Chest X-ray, PA view. Patient: 46 years old, sex M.
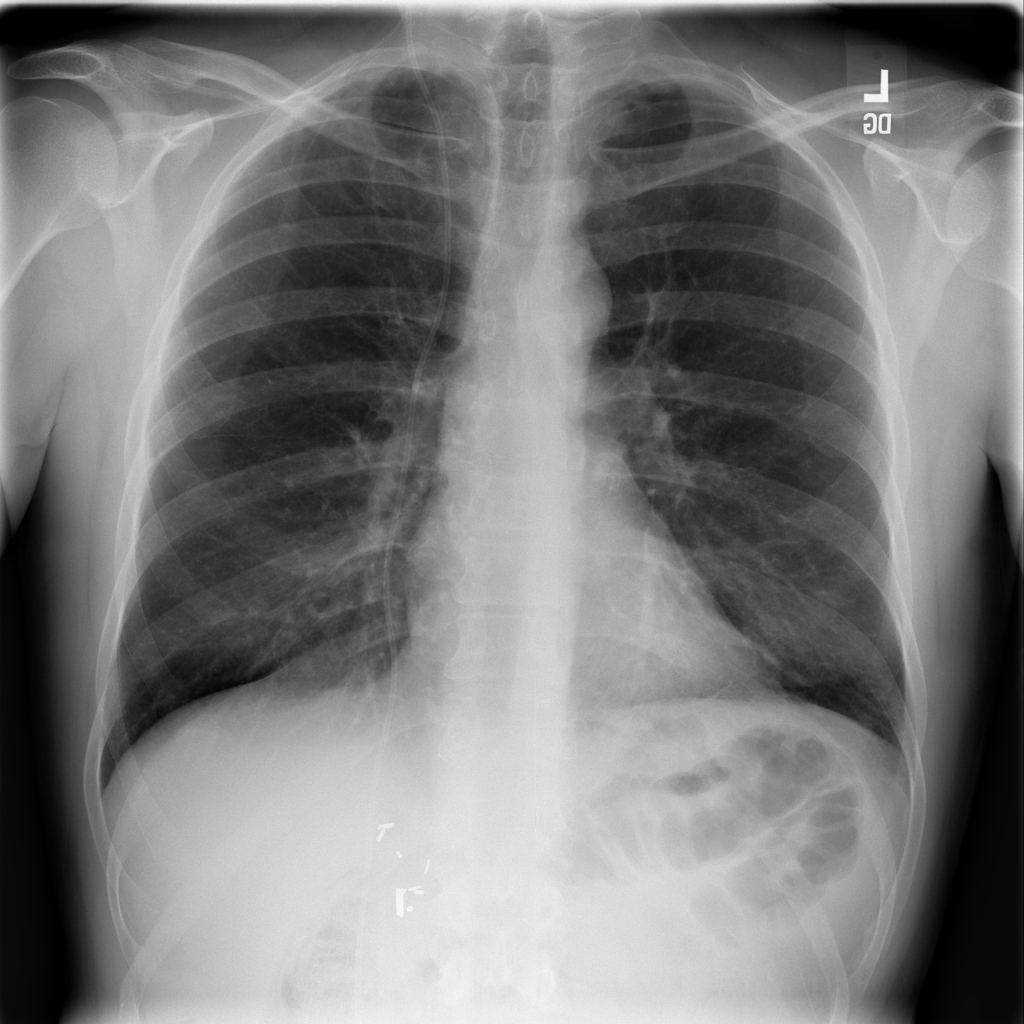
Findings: No Finding